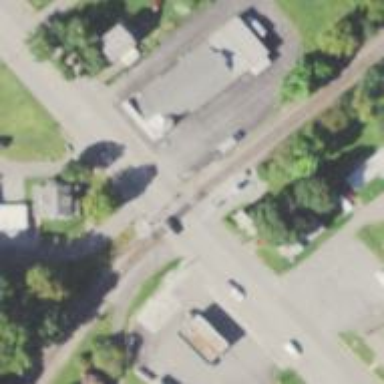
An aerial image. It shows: Railway crossing.